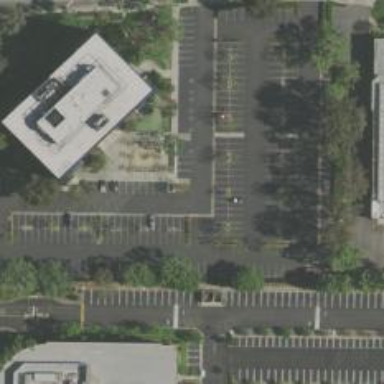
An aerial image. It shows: Commercial building.